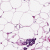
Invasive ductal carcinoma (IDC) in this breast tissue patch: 0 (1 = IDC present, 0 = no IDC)